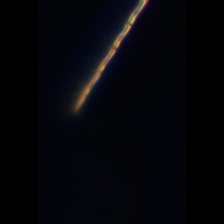
Taxon: Leptocylindrus
Group: Diatoms